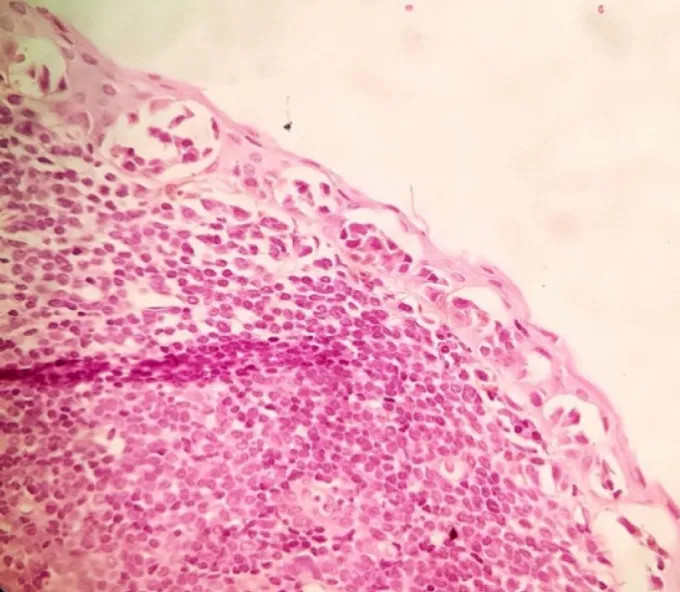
H&Ex100: Partial replacement of the epithelium by atypical melanocytes with irregular hyperchromatic nuclei.
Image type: pathology (h&e)